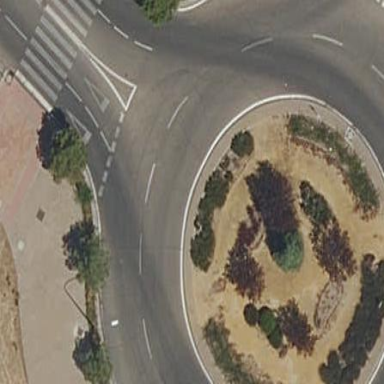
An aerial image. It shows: Roundabout on residential road.